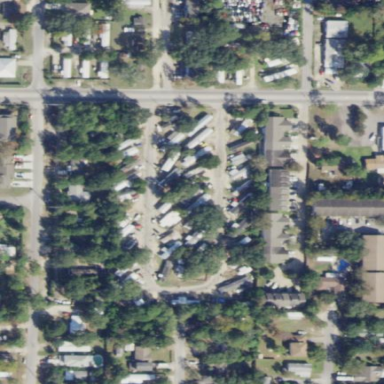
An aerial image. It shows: Residential area known as trailer park.